Question: Calculate the area of the minimum circumscribed circle of all polygons in the graph, and keep the result as an integer
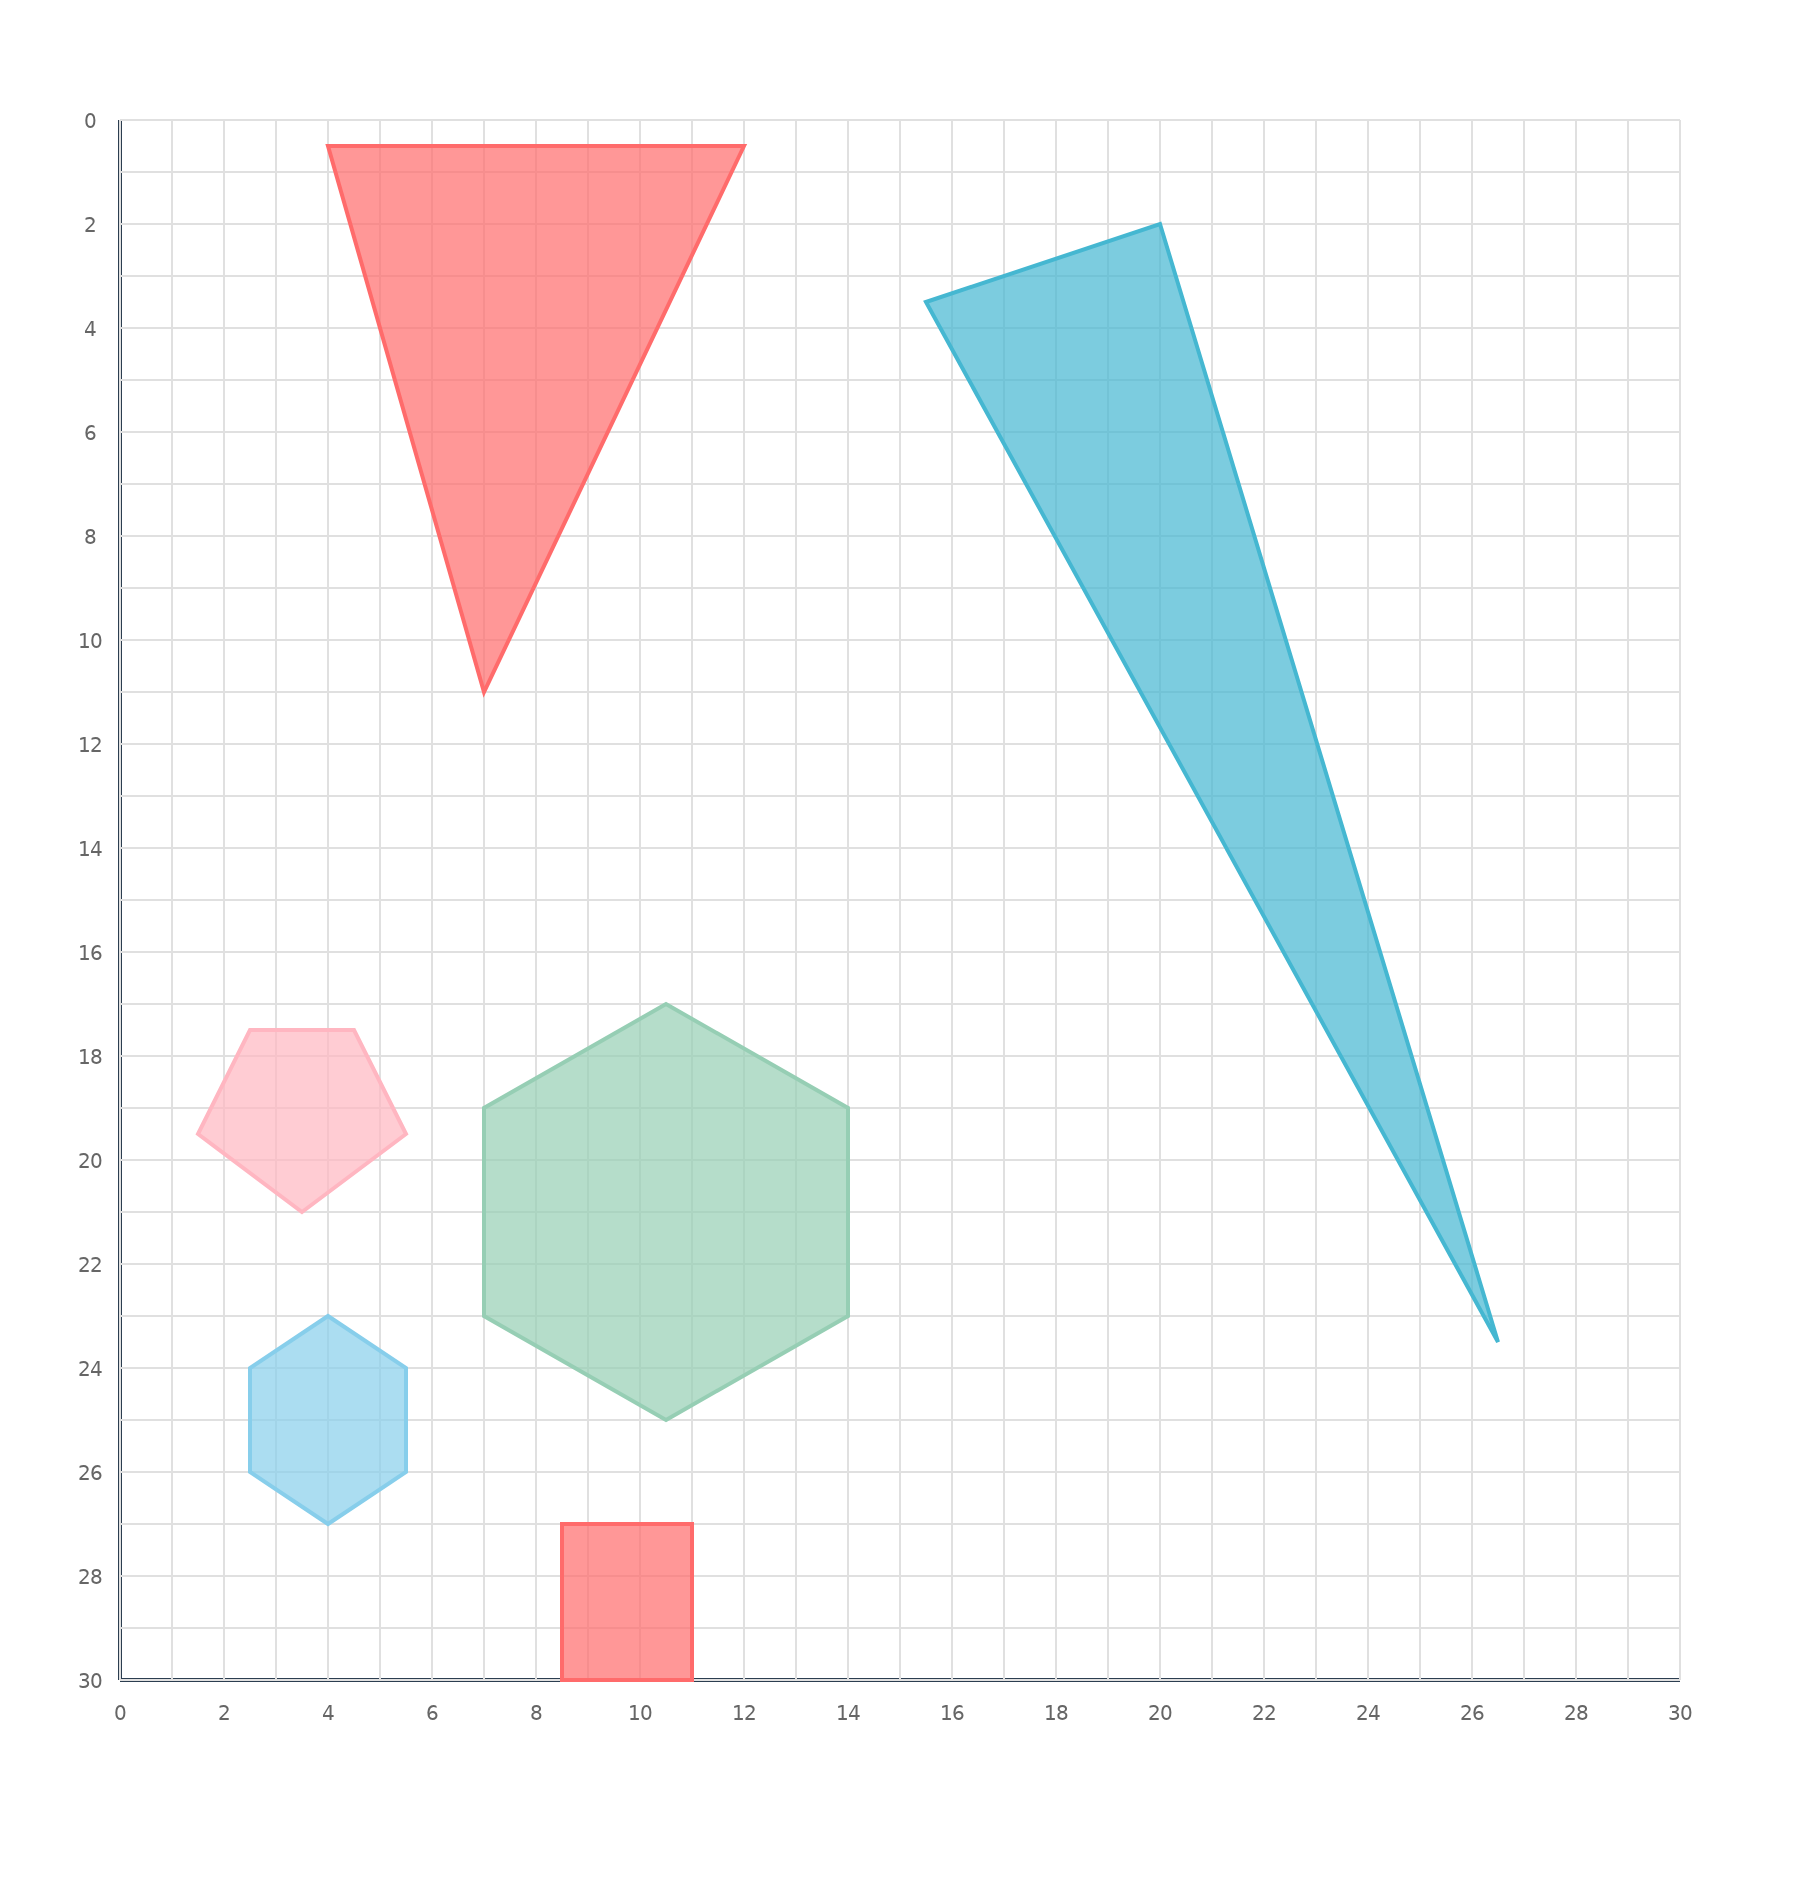
Answer: 845